Question: I have a dataset of scores (from 0 to 100) on different dimensions (A,B,C,D). Using the following code:
'''
dat=stack(dat)
dat$ind <- factor(dat$ind,levels=rev(unique(dat$ind)))
ggplot(dat, aes(values,ind)) +
geom_boxplot() +
xlab("Dimension Score") +
ylab ("Dimension")
'''
I create a plot that looks like this:

Now I need to highlight specific ranges for each of the dimensions:
'''
A: 45 to 60
B: 70 to 85
C: 40 to 55
D: 35 to 50
'''
How do I do this? Thank you in advance for your help.
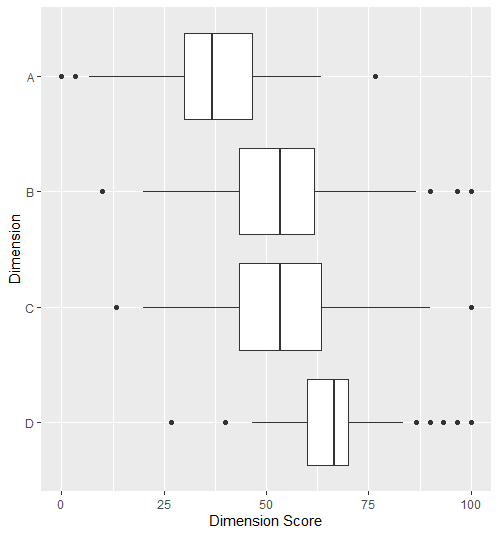
Answer: Use 'geom_rect', e.g. below. 'ymin' and 'ymax' of factor correspond to their mapping to integers. This should get you started.
'''
library(ggplot2)
values <- c(
runif(100,0,100),
rgamma(100,10,1),
rnorm(100,50,30),
rnorm(100,70,10)
)
ind <- rep(c("A","B","C","D"),each = 100)
dat <- data.frame(values,ind)
rects <- data.frame(
start = c(45,70,40,35),
end = c(60,85,55,50),
ymin = c(0.5,1.5,2.5,3.5),
ymax = c(1.5,2.5,3.5,4.5),
group = as.factor(c("A","B","C","D"))
)
dat$ind <- factor(dat$ind,levels=rev(unique(dat$ind)))
ggplot(data = dat) +
geom_boxplot(mapping = aes(values,ind)) +
xlab("Dimension Score") +
ylab ("Dimension") +
geom_rect(data=rects, inherit.aes=FALSE, aes(xmin=start,
xmax=end,
ymin=ymin,
ymax=ymax,
group=group,
fill=group),
color="transparent", , alpha=0.3)
'''
<URL>
Cheers